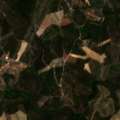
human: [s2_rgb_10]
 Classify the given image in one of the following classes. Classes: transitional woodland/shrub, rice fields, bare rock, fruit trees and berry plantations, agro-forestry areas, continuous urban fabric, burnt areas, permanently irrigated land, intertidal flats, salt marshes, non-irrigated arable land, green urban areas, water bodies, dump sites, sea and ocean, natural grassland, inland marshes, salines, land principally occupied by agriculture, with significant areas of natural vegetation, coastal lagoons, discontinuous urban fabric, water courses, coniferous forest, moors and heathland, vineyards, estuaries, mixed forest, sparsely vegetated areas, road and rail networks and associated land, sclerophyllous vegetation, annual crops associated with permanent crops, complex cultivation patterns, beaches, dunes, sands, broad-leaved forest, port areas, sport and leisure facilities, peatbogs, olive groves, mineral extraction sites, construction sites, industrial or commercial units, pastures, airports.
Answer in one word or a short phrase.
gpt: land principally occupied by agriculture, with significant areas of natural vegetation, mixed forest, transitional woodland/shrub